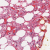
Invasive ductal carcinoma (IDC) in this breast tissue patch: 0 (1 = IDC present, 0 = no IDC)